Вертикальный цилиндр радиуса $R$ укреплён на гладкой горизонтальной поверхности. На цилиндр плотно намотана нить, свободный конец которой длиной $l_0$ соединён с небольшой шайбой массы $m$. Шайбе сообщили горизонтальную скорость $v$, перпендикулярную нити (см. рисунок).
Через какое время после этого нить порвётся, если максимальная сила, которую она выдерживает, равна $T$.
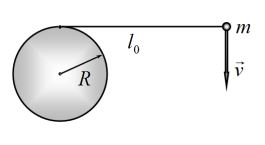
Решение: Так как нить нерастяжима и натянута, то скорость шайбы всегда перпендикулярна нити. Поэтому сила натяжения нити работы не совершает и скорость шайбы остаётся постоянной по модулю$$v=\operatorname{const}. \tag{1}$$Шайба движется по траектории с радиусом кривизны, равным длине не намотанной нити $l$, поэтому условие разрыва нити находится из второго закона Ньютона$$T=m\frac{v^2}{l}. \tag{2}$$Длина нити изменяется в результате наматывания на цилиндр на величину$$dl=-Rd\alpha, \tag{3}$$где$$d\alpha=\omega dt, \tag{4}$$а угловая скорость вращения нити равна$$\omega=\frac{v}{l}. \tag{5}$$Из уравнений $(3)-(5)$ следует, что$$ldl=-Rvdt, \tag{6}$$а его интегрирование дает$$l^2-l^2_0=-2R vt. \tag{7}$$Подставляя $(1)$ в $(7)$, получаем искомое время$$t=\frac{l_0^2-\left(\frac{mv^2}{T}\right)^2}{2Rv}=\frac{l_0^2T^2-m^2v^4}{2RvT^2}. \tag{8}$$
Ответ: $$t=\frac{l_0^2T^2-m^2v^4}{2RvT^2}. $$
Темы:
T, Жаутыковские